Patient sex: F
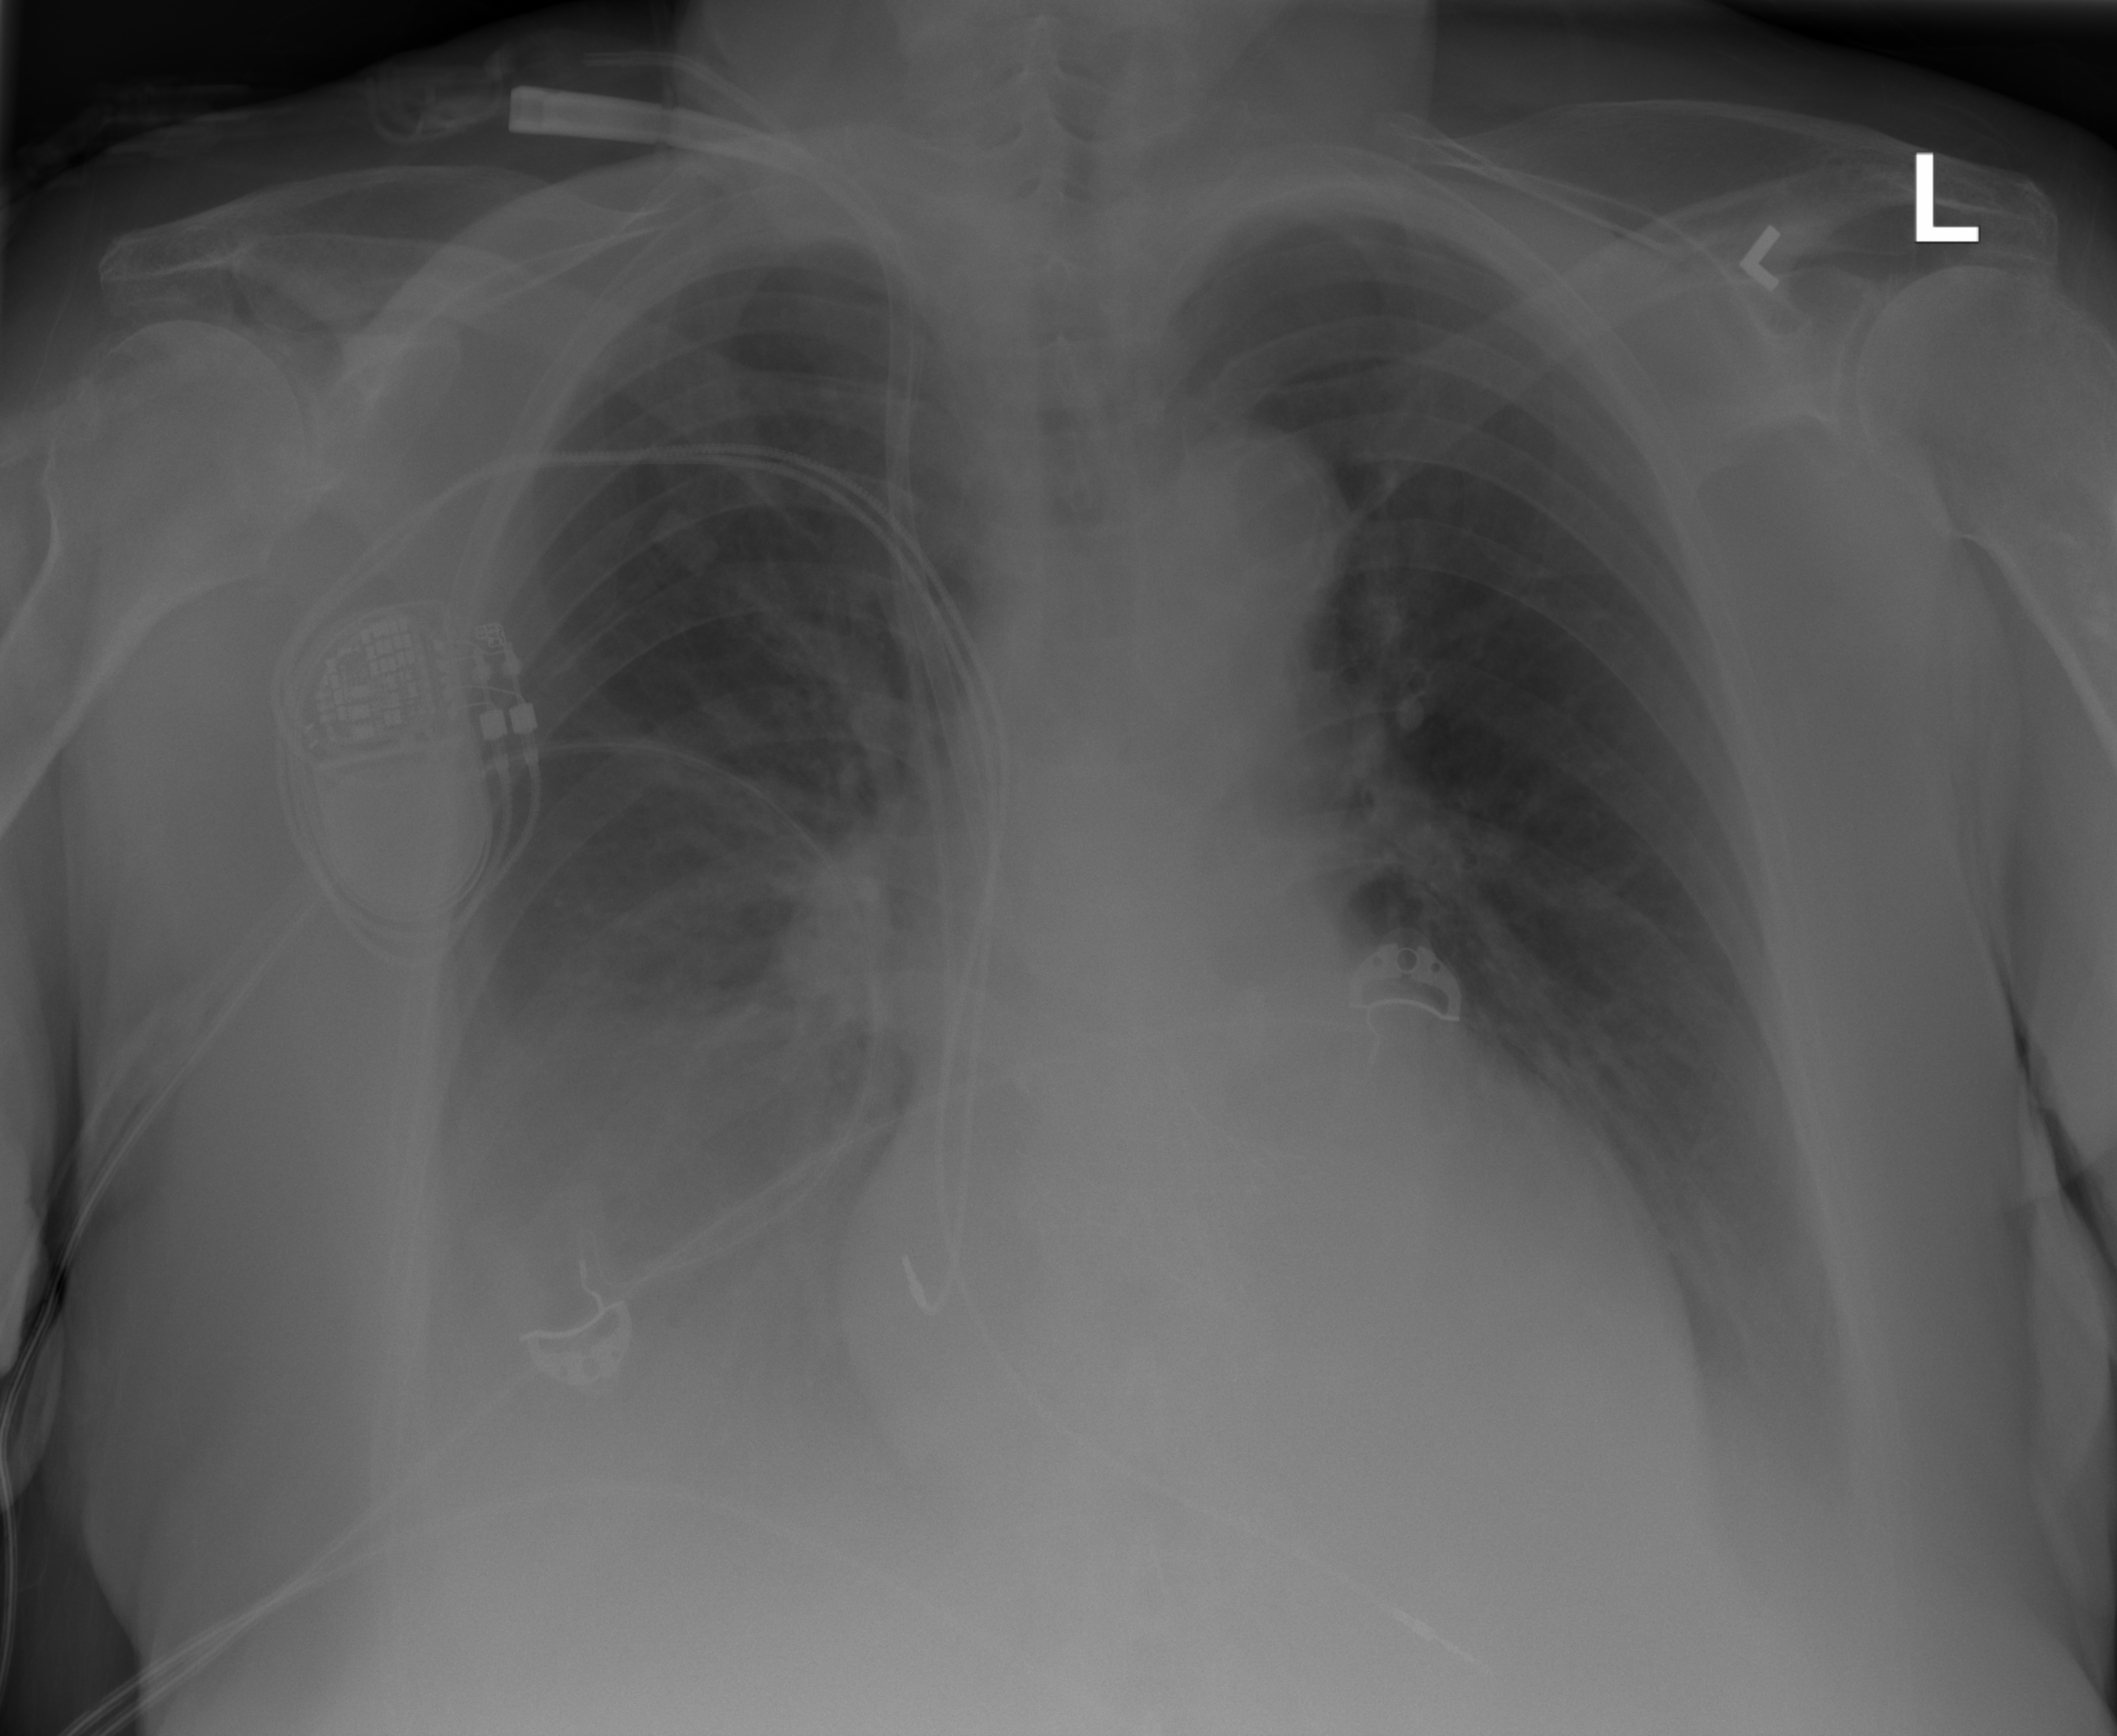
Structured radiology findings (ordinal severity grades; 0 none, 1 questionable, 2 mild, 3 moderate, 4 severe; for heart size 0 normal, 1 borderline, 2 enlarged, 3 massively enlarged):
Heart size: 0
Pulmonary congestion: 2
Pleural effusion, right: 2
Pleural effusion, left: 2
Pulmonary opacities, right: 0
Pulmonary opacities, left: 0
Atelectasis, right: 2
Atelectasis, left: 2